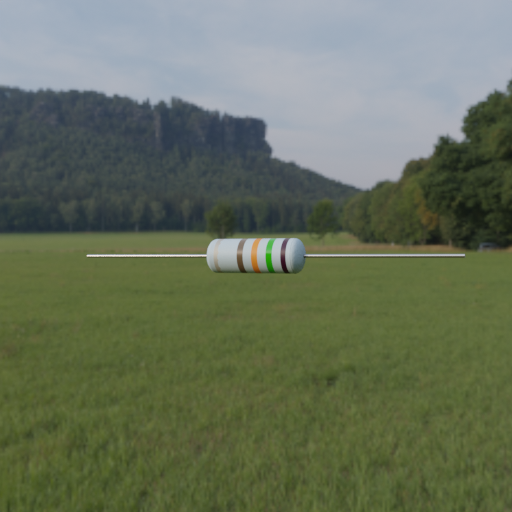
Resistor colour bands (in order): silver, brown, orange, green, black